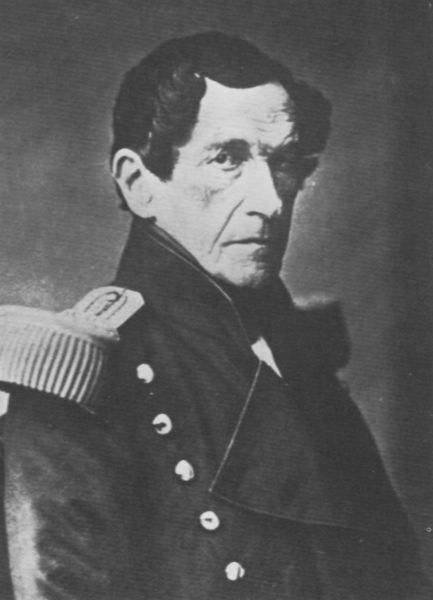
Titel: Léopold I. (1790-1865), König von Belgien seit 1831
Künstler: Atelier Nadar
Institution: unbekannt
Schlagwörter: dunkel, held, kopf, mann, schatten, weiß, sitzen, ausschnitt, brust, frankreich, frisur, grau, haar, hell, hintergrund, licht, mund, nase, ohr, profil, schwarz, stirn, blick, tuch, alt, anzug, jacke, augen, böse, falten, gesicht, kleidung, kragen, mensch, bildnis, blicken, portrait, porträt, auge, gold, haare, mantel, sitzend, stehend, stoff, augenbrauen, bruststück, knopf, lippen, locke, locken, ohren, scheitel, schulter, schultern, seitlich, furchen, ausdruck, krieg, schlacht, fringe, military, soldier, white, dekoration, black, collar, dark, face, falte, gefaltet, hair, nose, sitting, ernst, streng, finster, grimmig, aufrecht, looking, dreiviertelansicht, augenbraue, knöpfe, dreiviertelprofil, revers, unscharf, foto, fotografie, photographie, unten, beruf, schwarz-weiss, mundwinkel, militär, uniform, soldat, epauletten, matrose, abzeichen, offizier, schulterklappen, stehkragen, stratege, älter, photo, besorgt, profile, halbprofil, männlich, frisue, sad, halbporträt, man, krieger, general, ear, eyes, brustansicht, kapitän, admiral, marine, black and white, fotographie, shadow, chin, coat, mouth, wrinkles, army, buttons, monochrome, jacket, preussen, tolle, quasten, franzose, schulterklappe, schwere, kerbe, shoulder, distanz, schwrz, protrait, ears, fotorafie, trist, stare, base, milität, cheek, eyebrows, schulterpolster, dekoriert, epaulette, brass, unsicher, habsburger, grissaille, lapel, distanziert, forehead, gemein, photograph, photography, knopfe, button, epuletten, kriegsheld, admiral nelson, berufskleidung, en farce, epolette, epoletten, unfreundlich, uniformknöpfe, falkten, officer, wrinkle, sorgenvoll, thing, mantenl, stern, distanziert+, sunken, solider, shadowy, kopf#, suffer, eats, porträt eines französischen militärs, eyelid, empaulette, eaer, lob